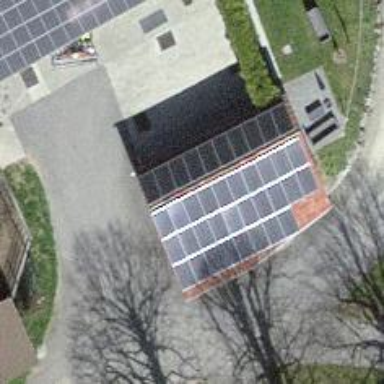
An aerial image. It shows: Solar power generator using photovoltaic panels.